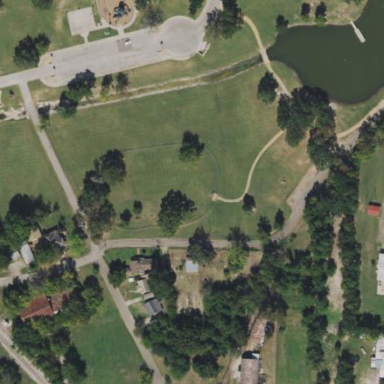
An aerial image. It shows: Fenced dog park area.